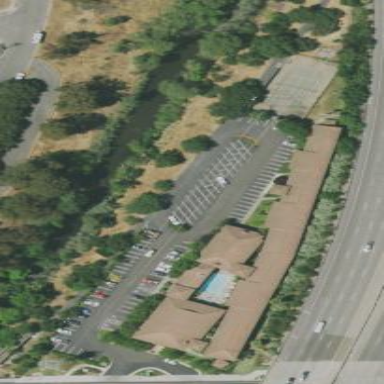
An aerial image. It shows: Motel.